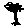
Label: tree